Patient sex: F
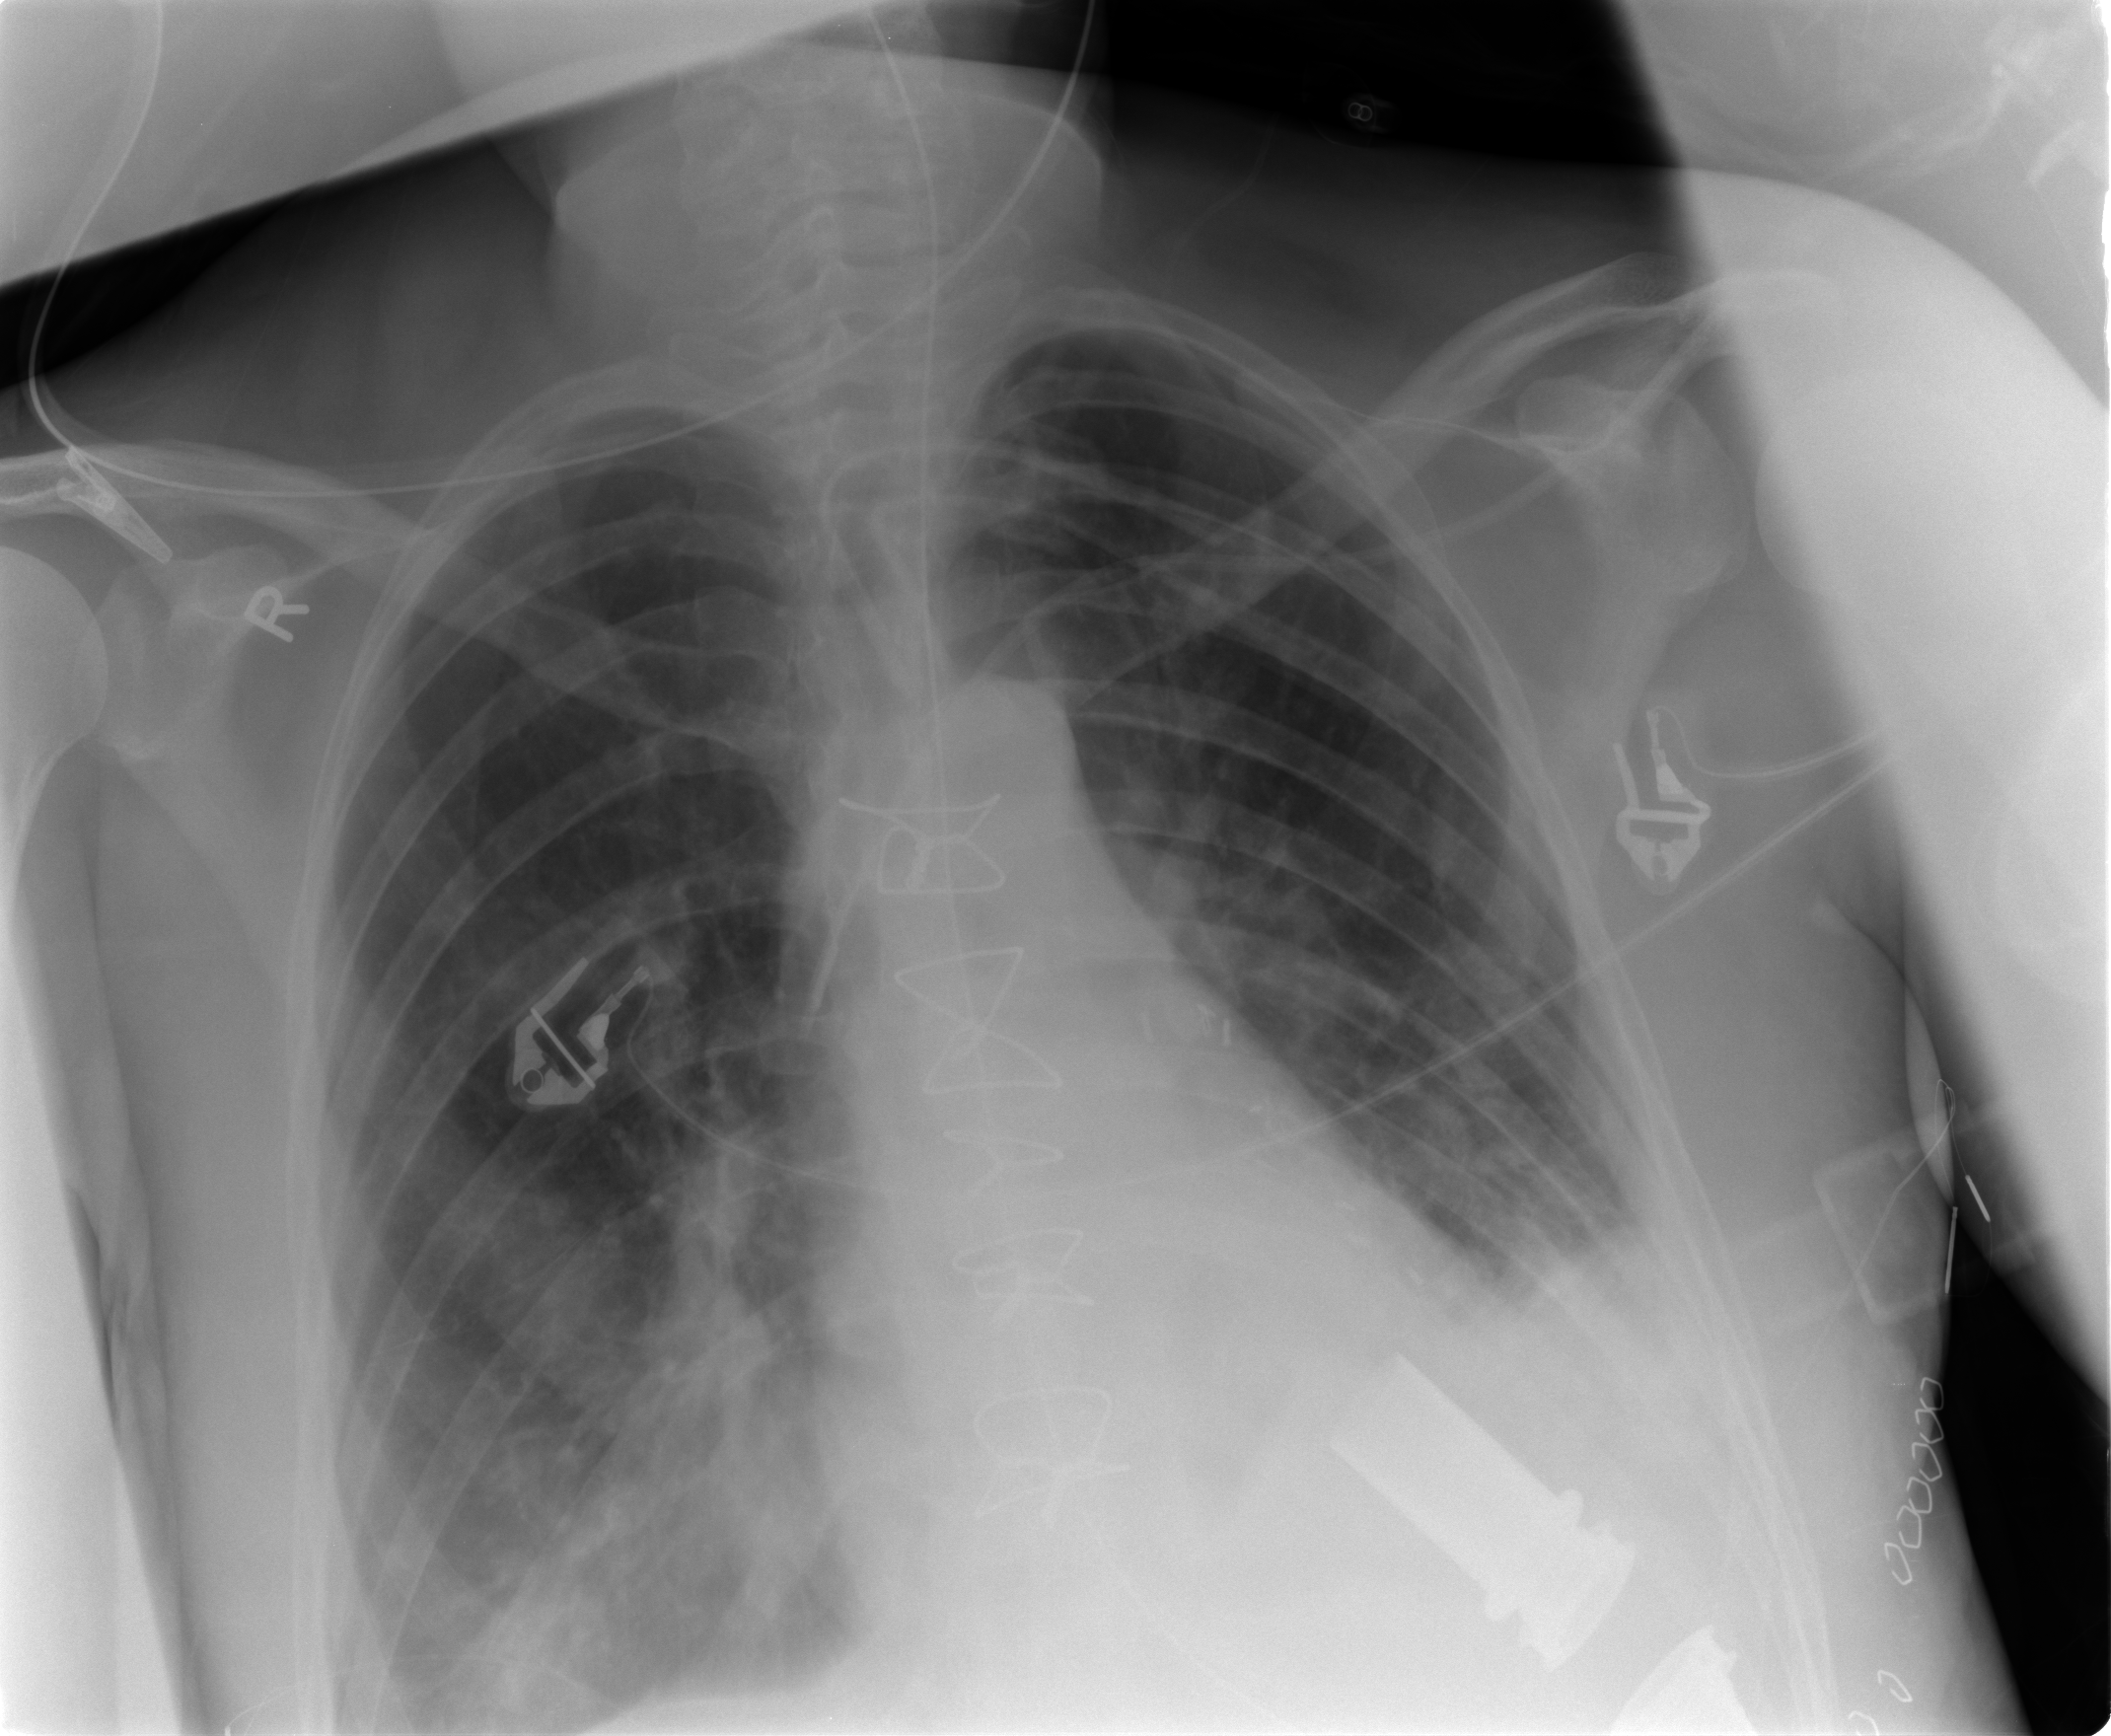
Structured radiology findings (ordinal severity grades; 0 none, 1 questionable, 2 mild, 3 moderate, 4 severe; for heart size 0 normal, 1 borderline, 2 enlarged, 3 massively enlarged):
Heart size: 2
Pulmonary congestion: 2
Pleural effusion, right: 0
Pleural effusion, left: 3
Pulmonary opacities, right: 2
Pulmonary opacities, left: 2
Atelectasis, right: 2
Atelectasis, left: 3